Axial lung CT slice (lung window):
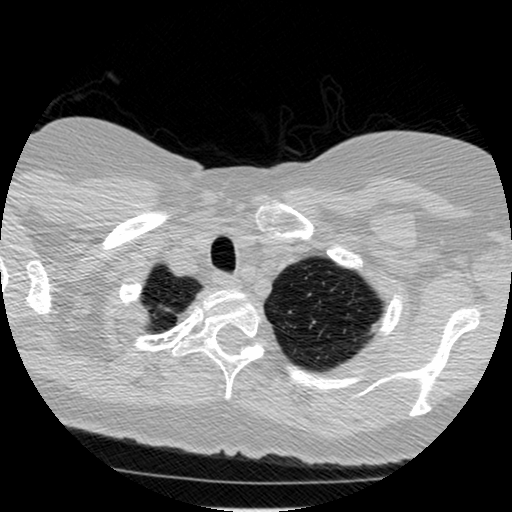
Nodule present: no